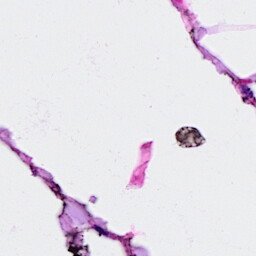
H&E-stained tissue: Breast